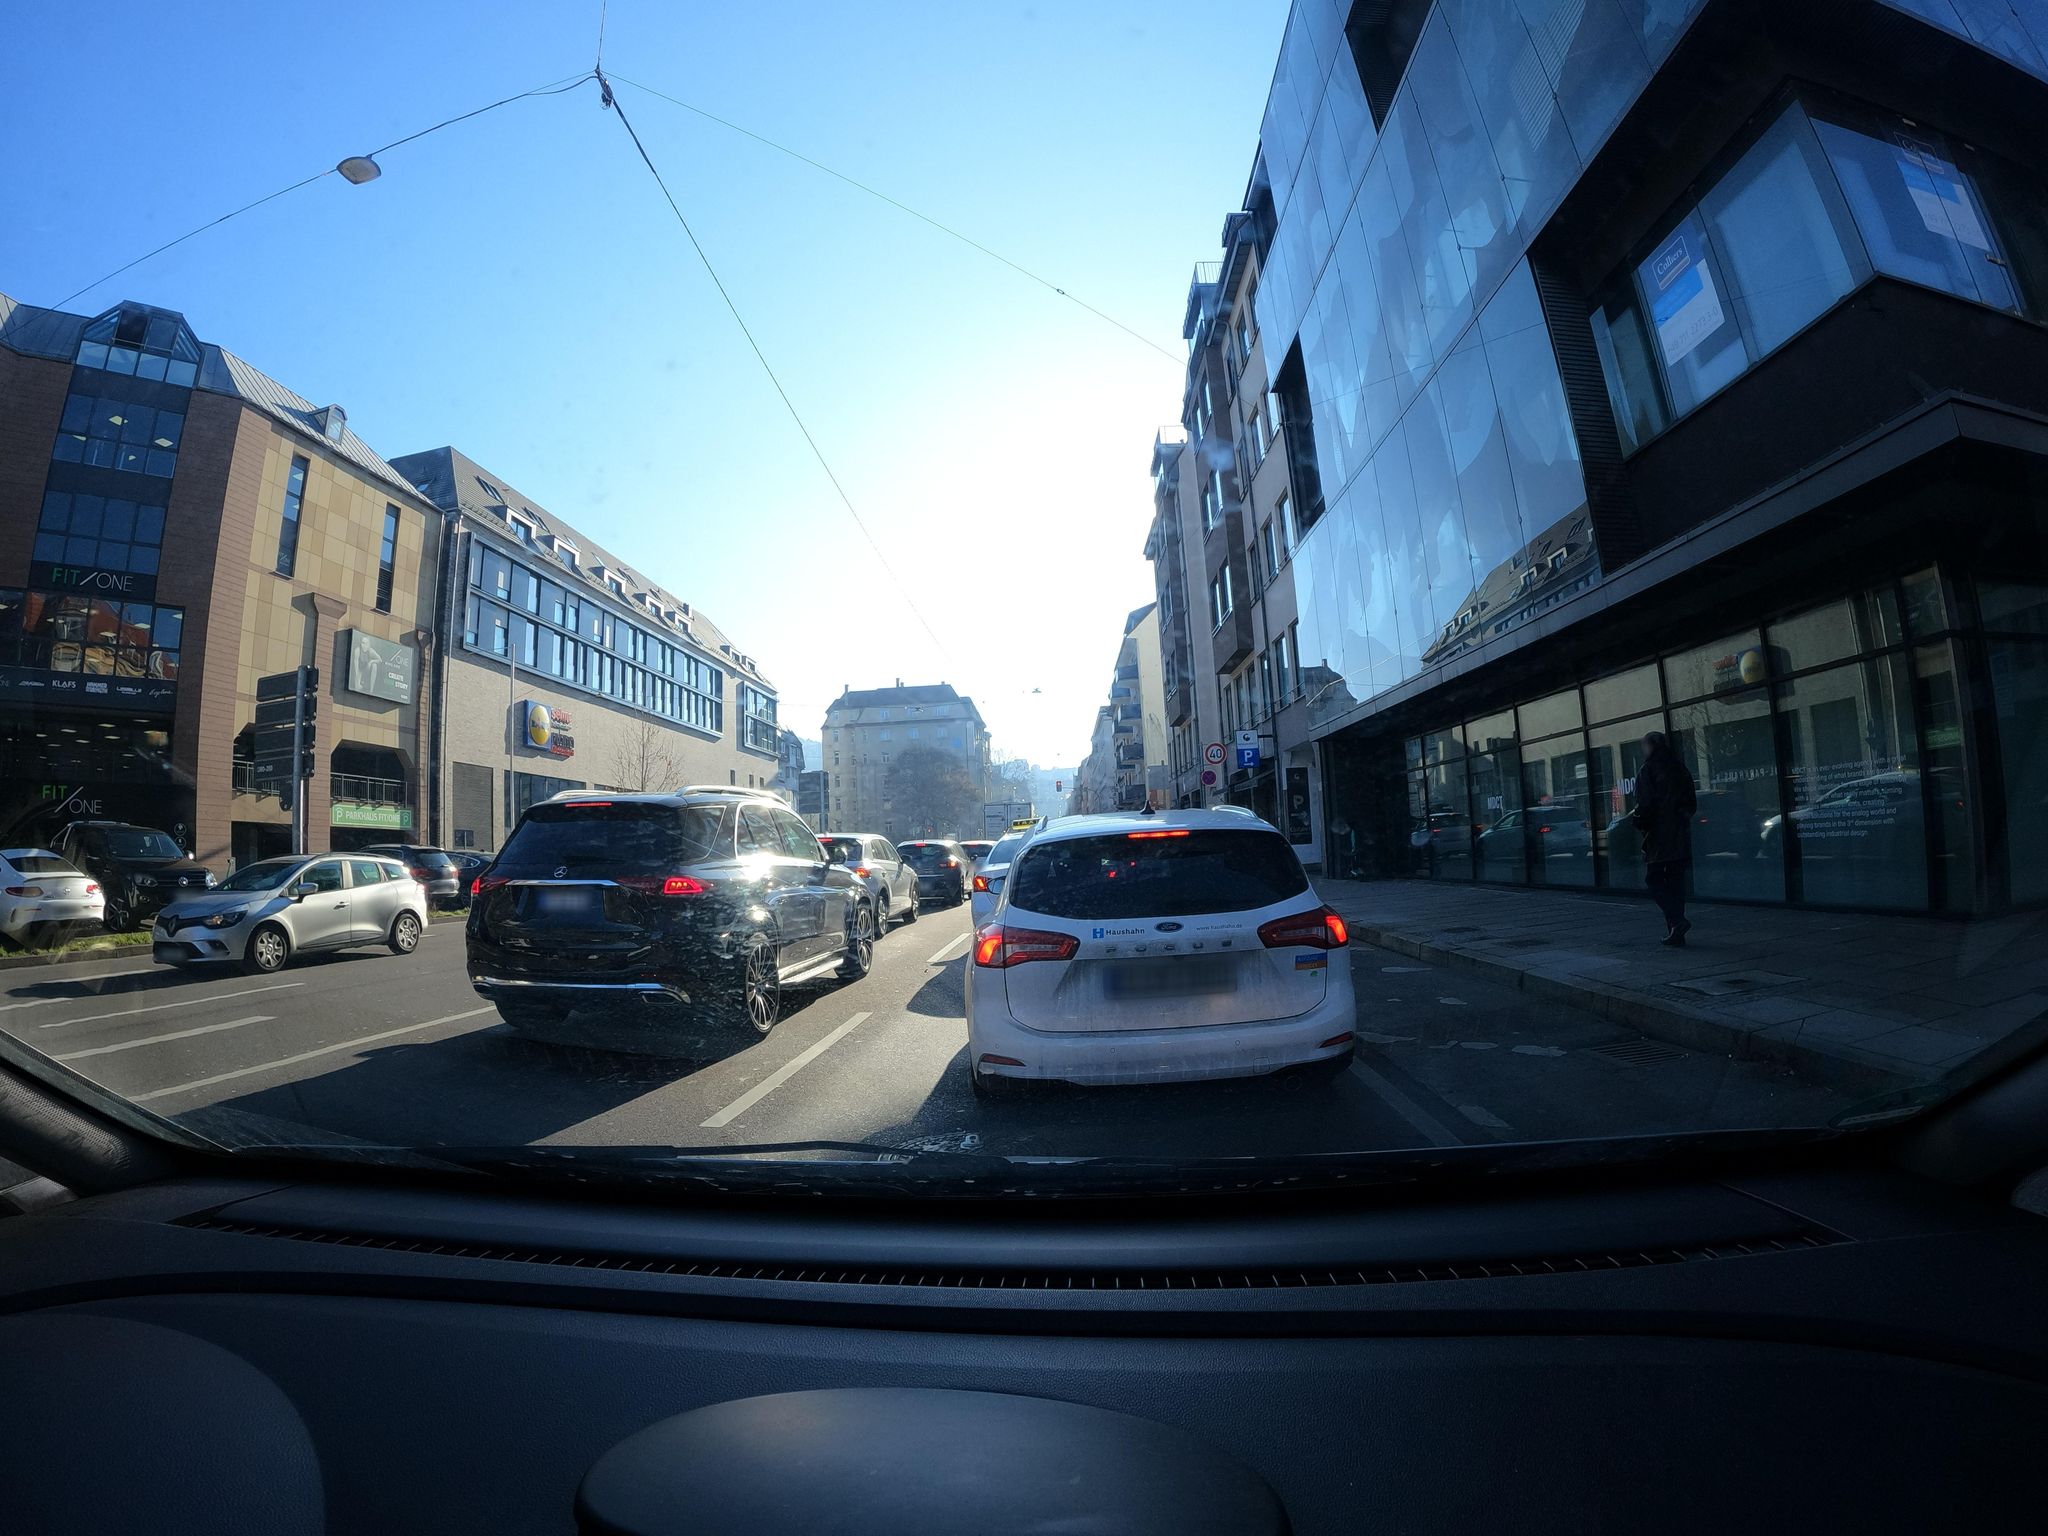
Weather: clear
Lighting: day
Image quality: good
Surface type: driving surface
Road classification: residential
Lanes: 4
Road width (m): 8
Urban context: urban centre
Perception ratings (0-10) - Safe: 3.17, Lively: 8.41, Beautiful: 4.04, Boring: 1.28, Depressing: 2.53, Wealthy: 4.51